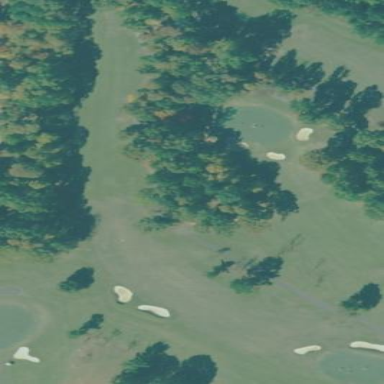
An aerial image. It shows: Grassy area designated as golf fairway.